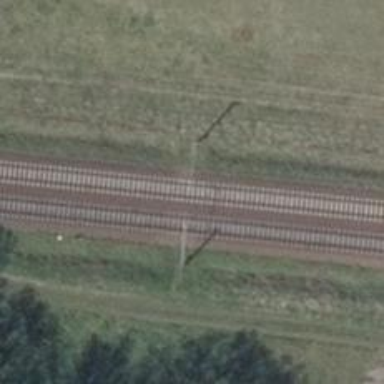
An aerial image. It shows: Milestone along the railway with catenary mast.